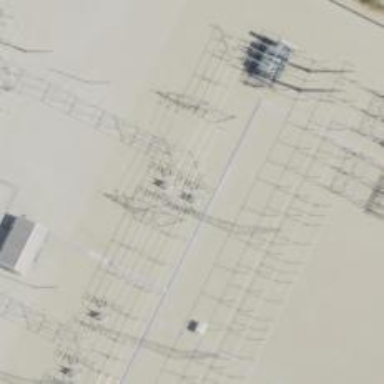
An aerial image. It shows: Switch for power supply.